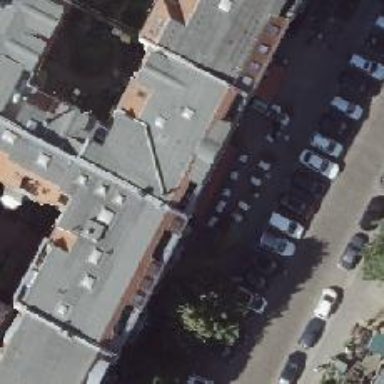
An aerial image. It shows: Restaurant.